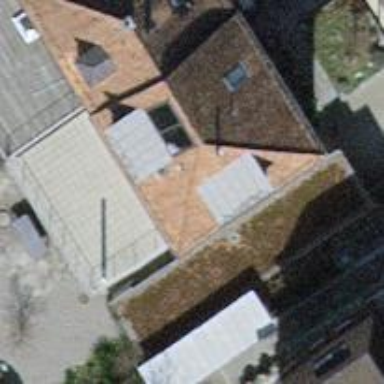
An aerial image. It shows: Building with tile roof.